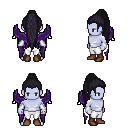
a pixel art fantasy rpg character, male body template, dark elf, purple skin, purple wings, white pants, raven extra-long topknot hairstyle, white cloth bracers, brown shoes, four views (front, back, left, right), 2x2 character sprite sheet, small pixel art, hard edges, no anti-aliasing